Question: I'm trying include v7 recyclerview library in my application project.
I followed these steps <URL>
I imported v7 recyclerview library using and ndroid-support-v7-recyclerview.jar .

But when I'm trying to include the library to my project after clicking the add button there is no library to include:
From Android developer site:
Add the library to your application project:
- In the Project Explorer, right-click your project and select Properties.- In the category panel on the left side of the dialog, select Android.- - -
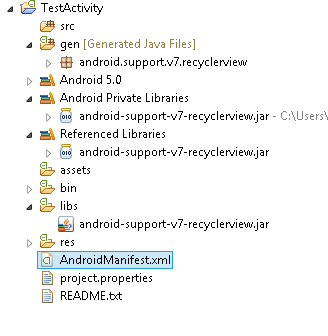
Answer: Make sure the recyclerview library is marked as "Library" in . Once it's marked you will be able to see it in the list when you press button.